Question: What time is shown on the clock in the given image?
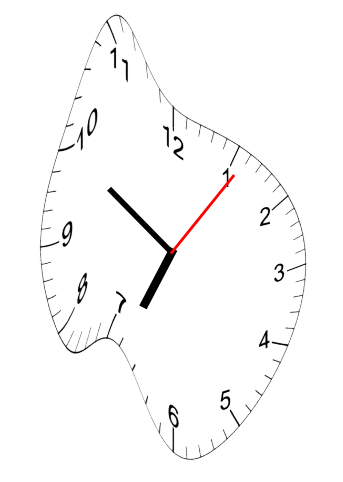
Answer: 06:50:06